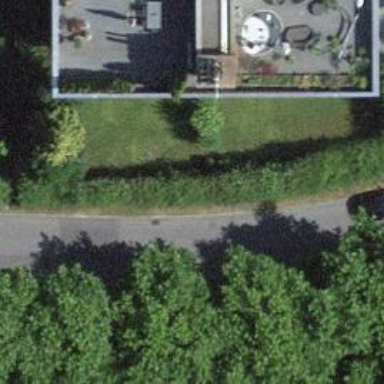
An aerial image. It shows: Smooth asphalt road in residential area.